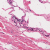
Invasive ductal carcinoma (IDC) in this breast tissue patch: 0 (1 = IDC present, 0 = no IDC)